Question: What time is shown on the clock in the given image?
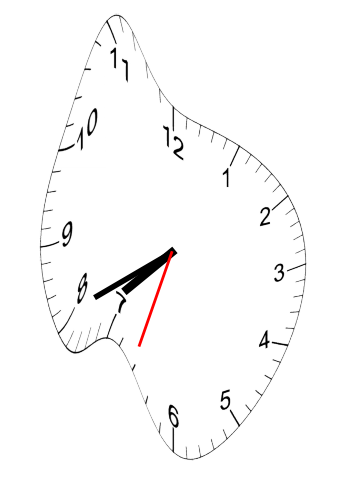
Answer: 07:40:33